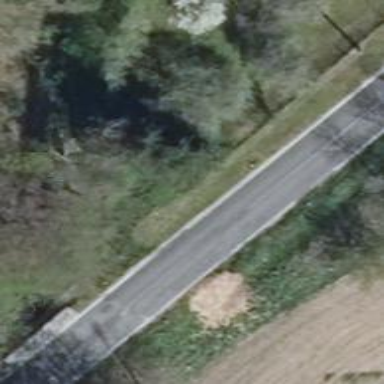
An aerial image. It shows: Secondary road on asphalt bridge.